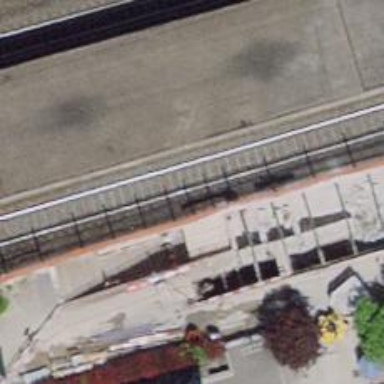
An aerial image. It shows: Concrete footway with ramp.